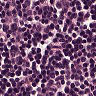
Metastatic tissue present: no